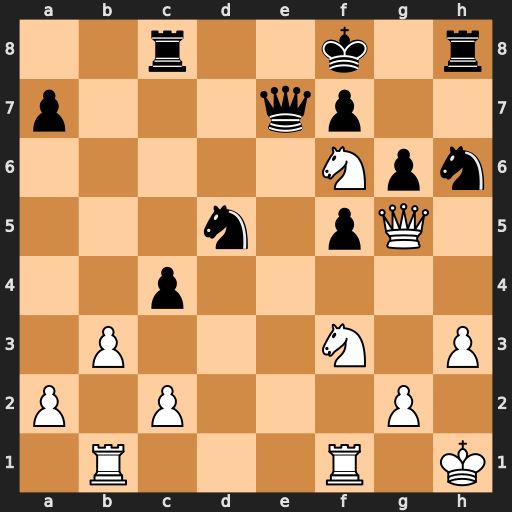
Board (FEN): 2r2k1r/p3qp2/5Npn/3n1pQ1/2p5/1P3N1P/P1P3P1/1R3R1K
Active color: w
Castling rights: -
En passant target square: -
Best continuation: Nxd5 Qxg5 Nxg5